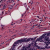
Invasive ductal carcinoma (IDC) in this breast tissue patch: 0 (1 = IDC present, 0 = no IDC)